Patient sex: F
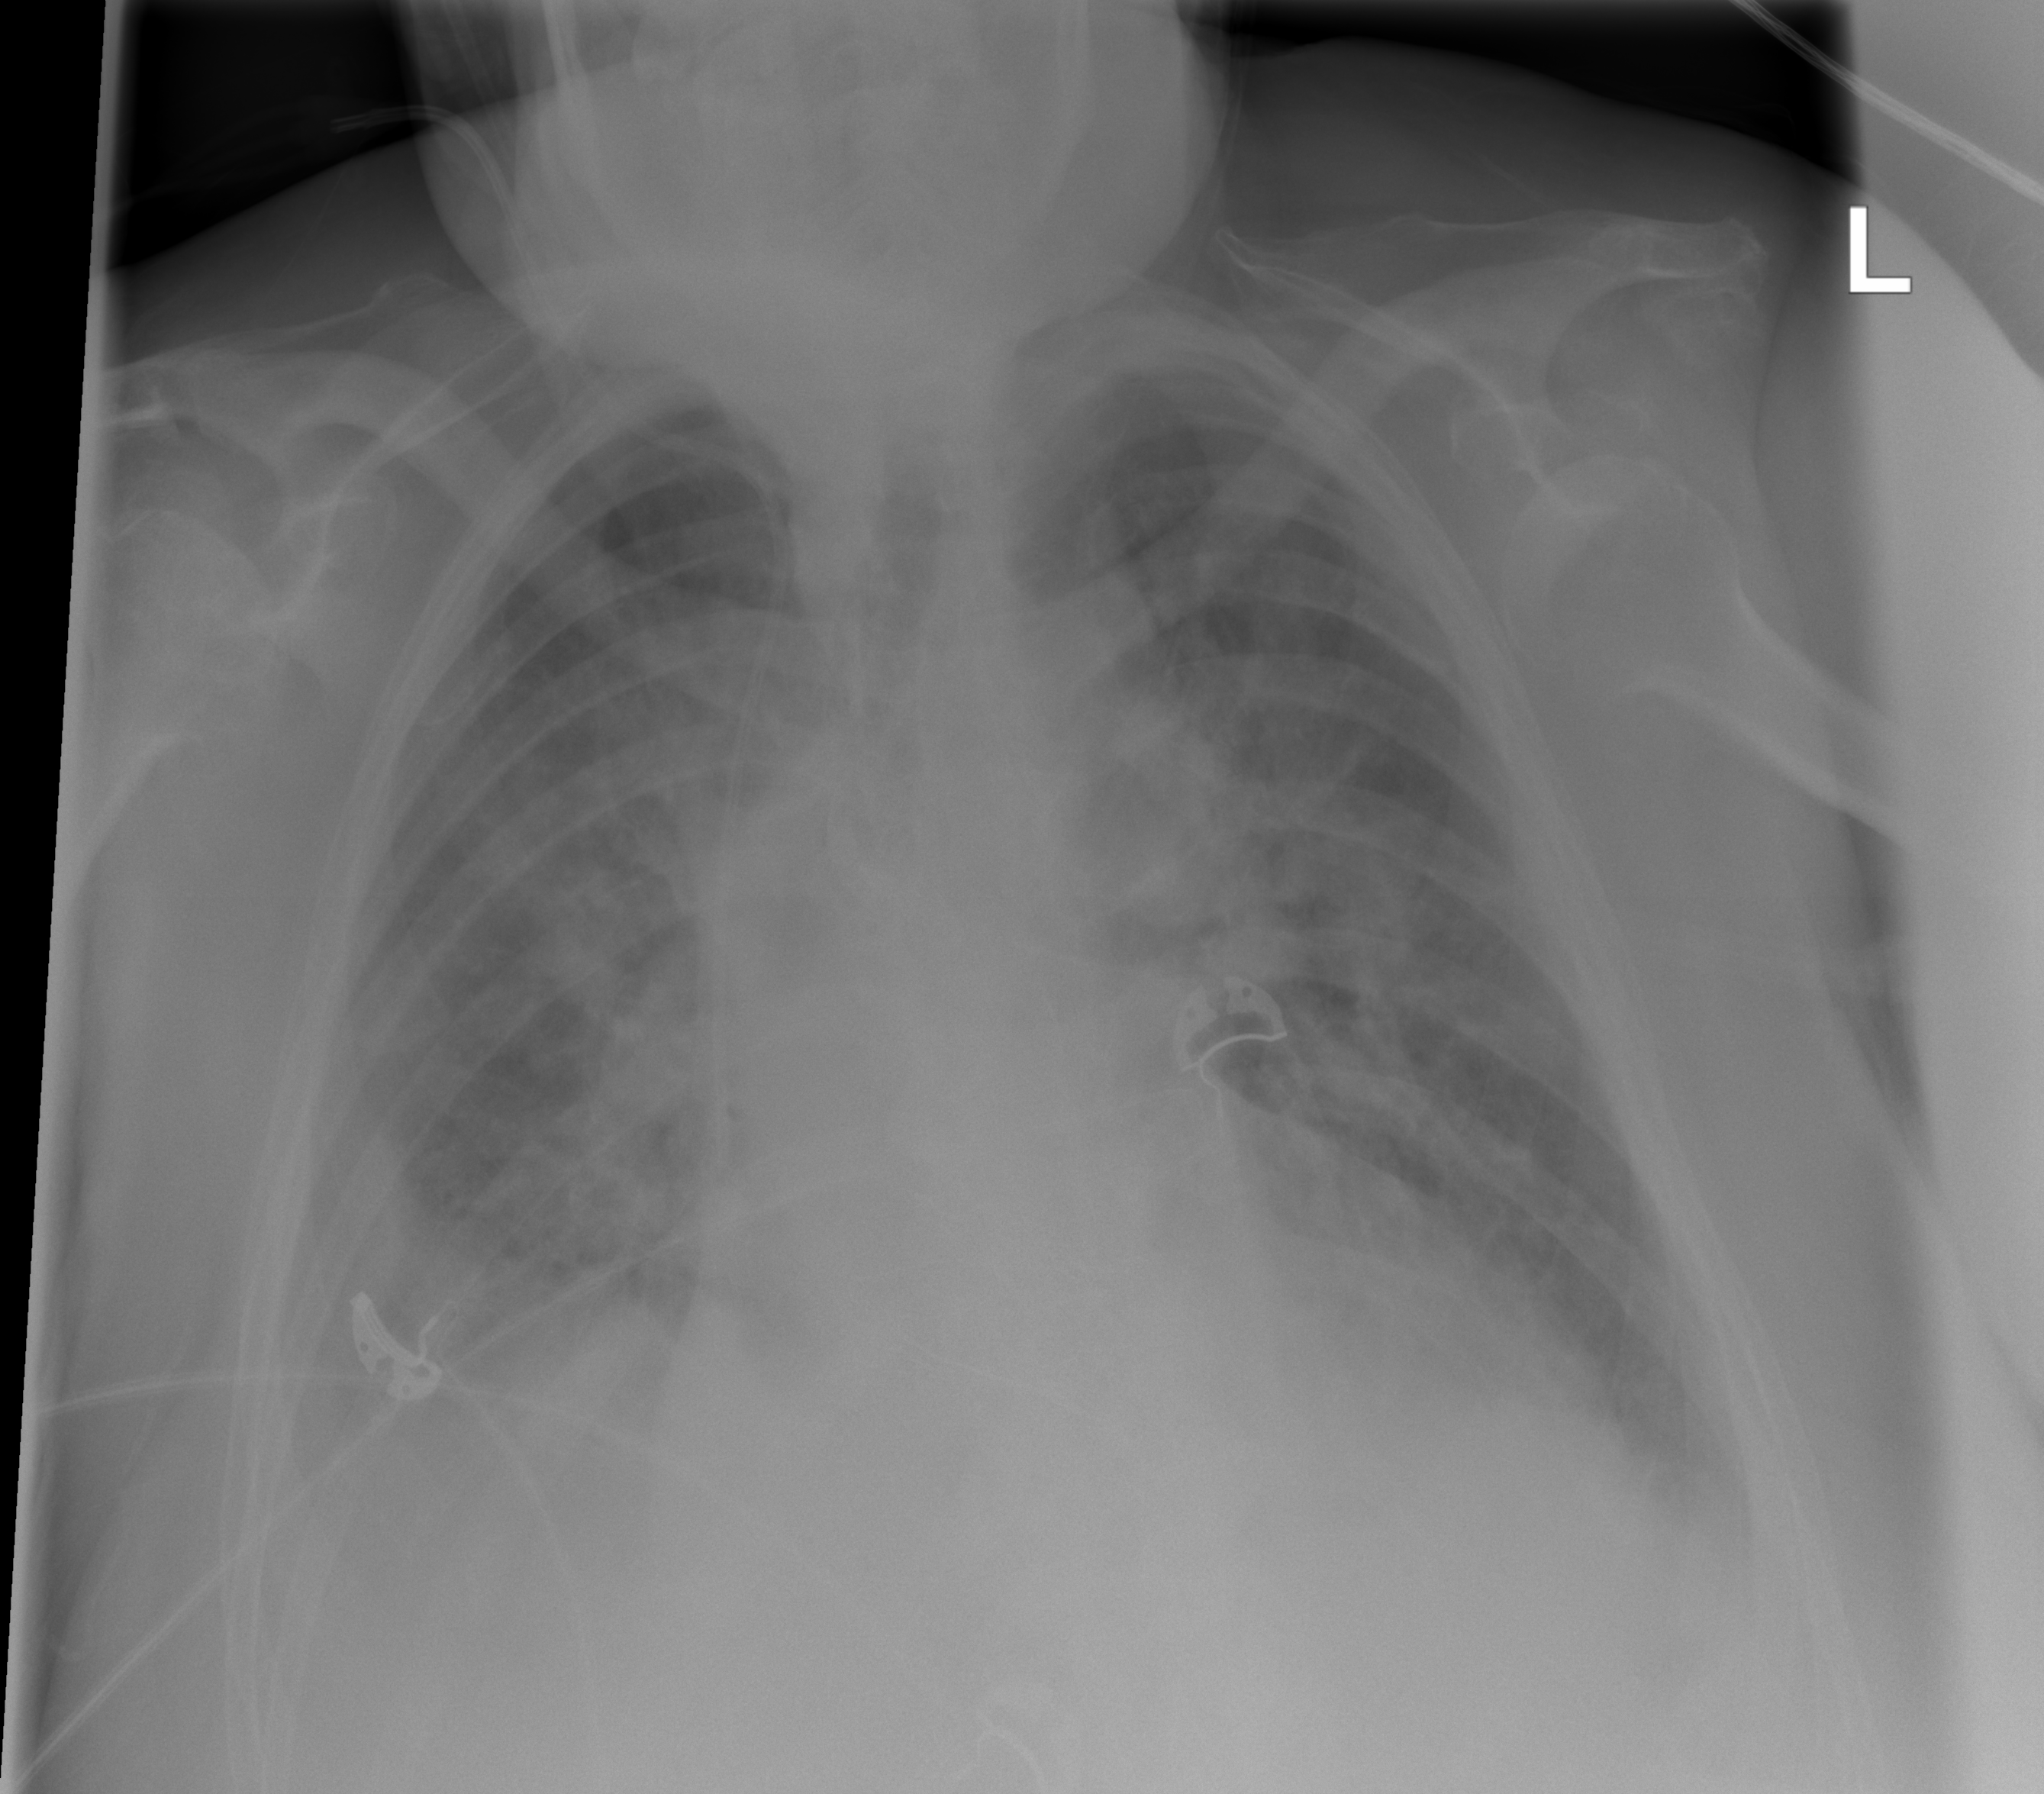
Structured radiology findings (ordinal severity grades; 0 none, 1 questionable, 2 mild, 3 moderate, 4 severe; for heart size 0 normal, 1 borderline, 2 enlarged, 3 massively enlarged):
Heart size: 2
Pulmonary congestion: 3
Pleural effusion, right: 2
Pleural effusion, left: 2
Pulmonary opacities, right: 2
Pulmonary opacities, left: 1
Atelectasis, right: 2
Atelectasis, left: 2